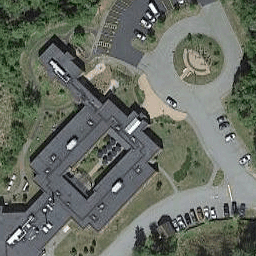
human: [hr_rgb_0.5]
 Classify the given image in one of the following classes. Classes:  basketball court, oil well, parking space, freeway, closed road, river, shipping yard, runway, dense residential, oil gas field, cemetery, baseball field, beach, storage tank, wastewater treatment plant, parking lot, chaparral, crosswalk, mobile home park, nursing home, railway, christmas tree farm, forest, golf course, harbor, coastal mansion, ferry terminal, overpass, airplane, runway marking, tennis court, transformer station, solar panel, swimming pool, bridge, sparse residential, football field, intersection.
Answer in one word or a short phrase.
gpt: nursing home